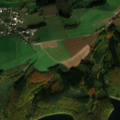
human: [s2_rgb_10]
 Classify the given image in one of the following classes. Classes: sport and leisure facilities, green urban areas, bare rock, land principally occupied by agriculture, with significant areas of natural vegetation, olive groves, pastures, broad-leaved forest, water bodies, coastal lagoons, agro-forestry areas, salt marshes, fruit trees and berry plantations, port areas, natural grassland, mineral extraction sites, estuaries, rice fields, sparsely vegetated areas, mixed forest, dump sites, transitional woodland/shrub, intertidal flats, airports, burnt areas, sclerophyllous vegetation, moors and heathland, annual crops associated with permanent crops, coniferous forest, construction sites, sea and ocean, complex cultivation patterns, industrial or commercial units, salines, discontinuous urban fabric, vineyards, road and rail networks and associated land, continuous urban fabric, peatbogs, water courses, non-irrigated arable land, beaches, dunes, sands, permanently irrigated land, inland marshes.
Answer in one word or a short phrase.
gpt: discontinuous urban fabric, complex cultivation patterns, mixed forest, water bodies